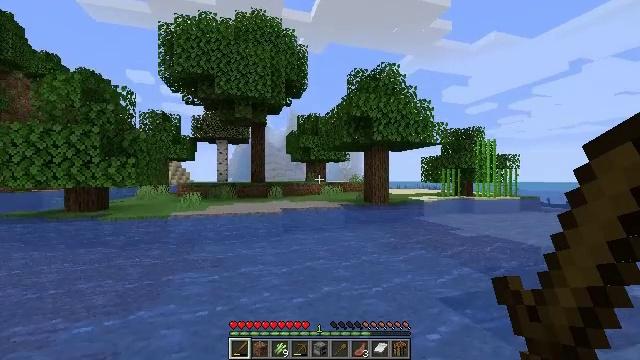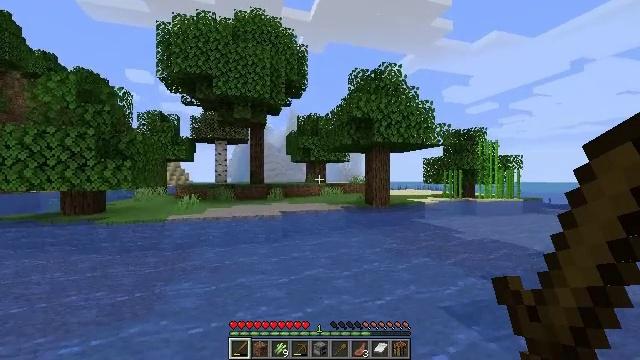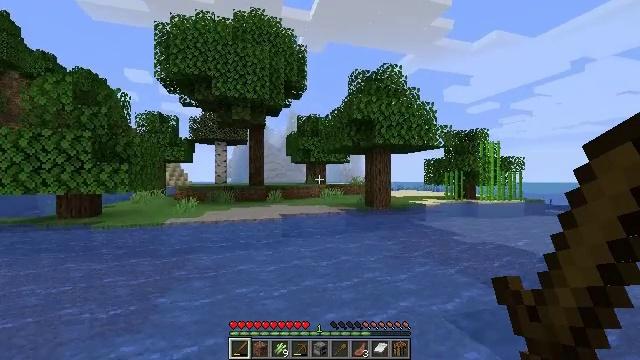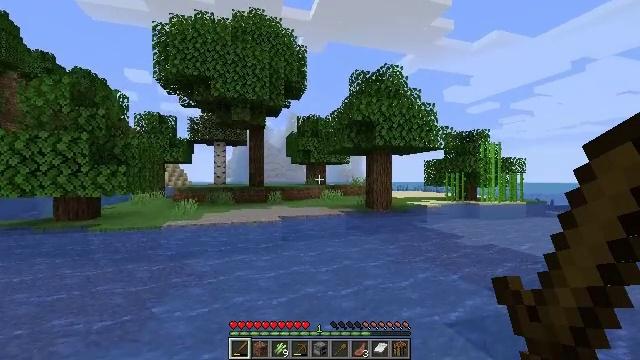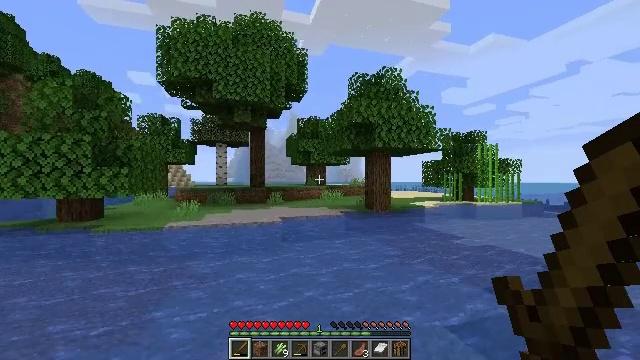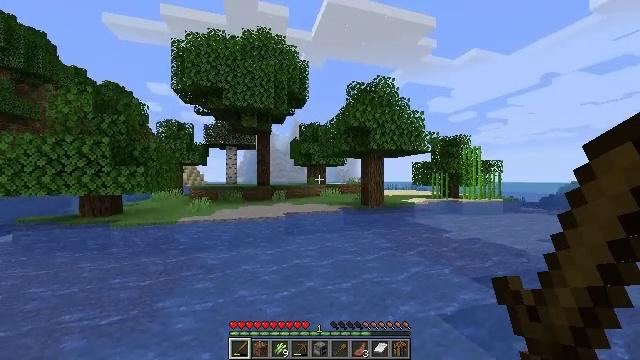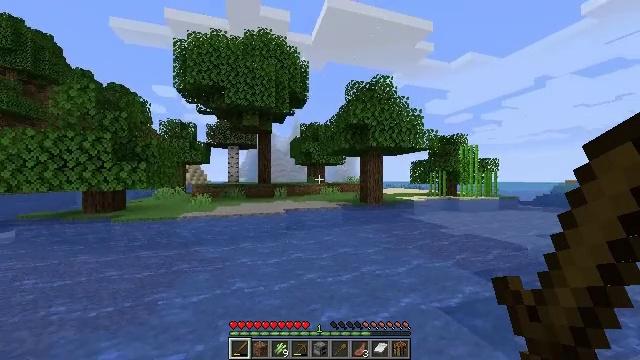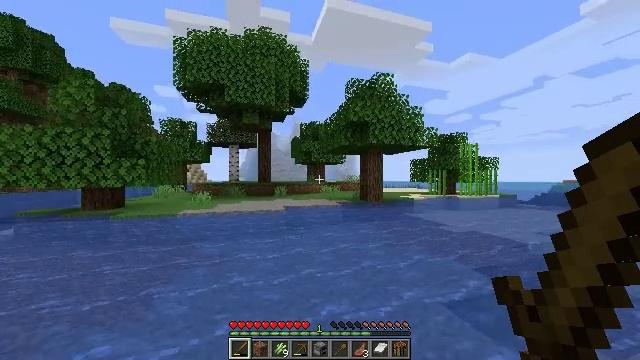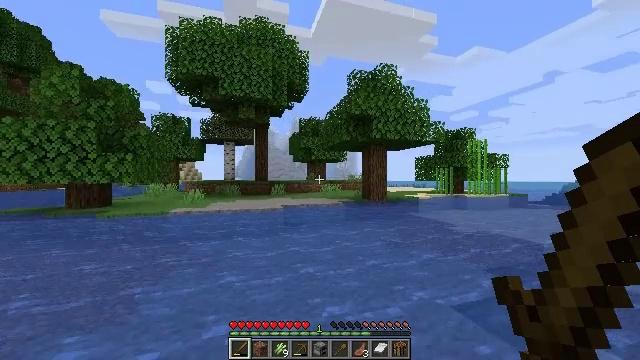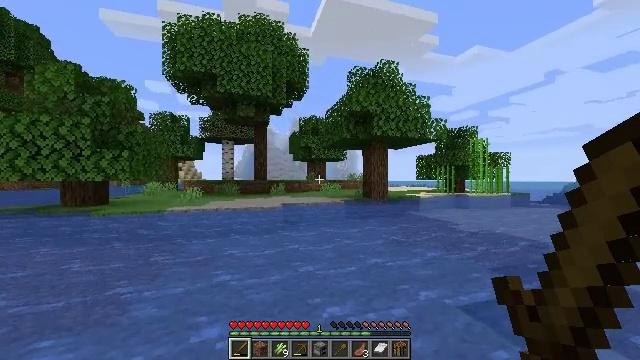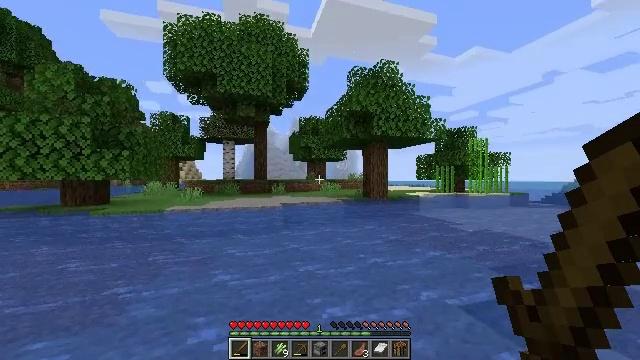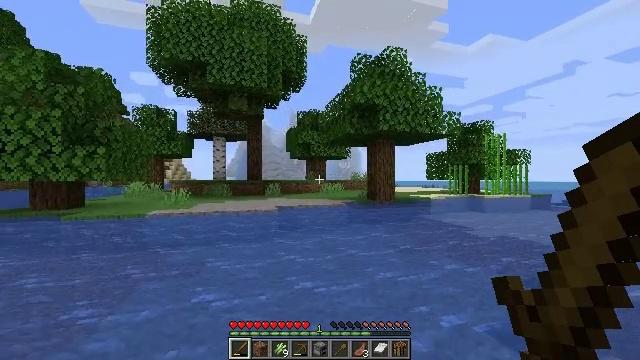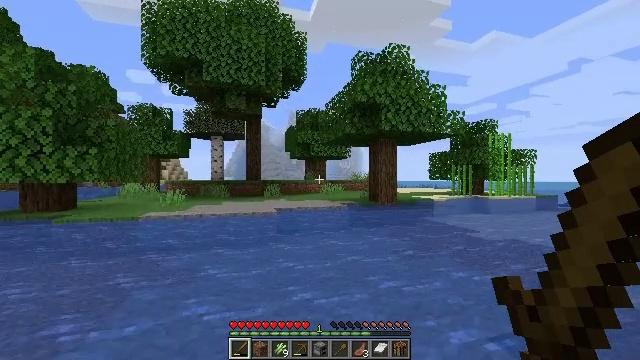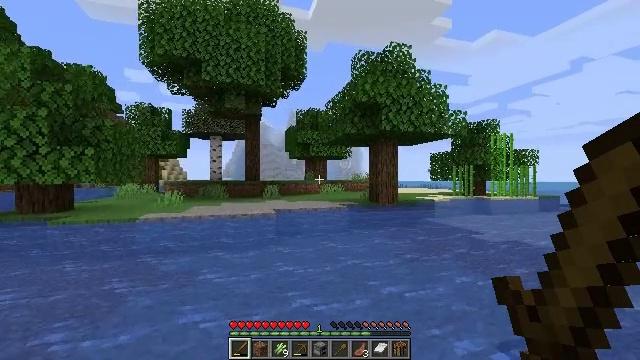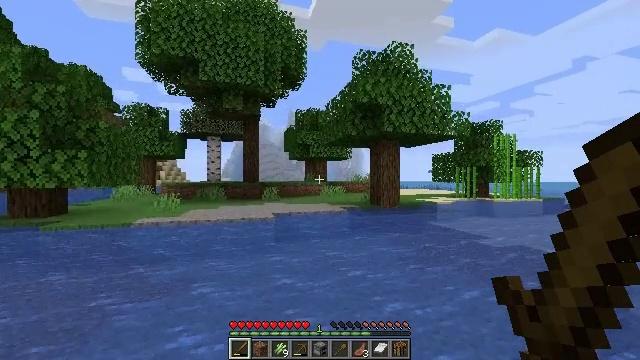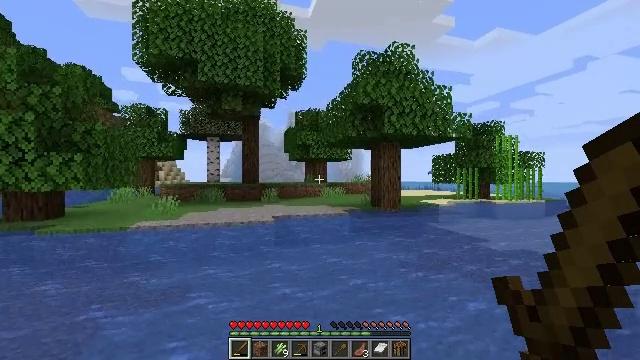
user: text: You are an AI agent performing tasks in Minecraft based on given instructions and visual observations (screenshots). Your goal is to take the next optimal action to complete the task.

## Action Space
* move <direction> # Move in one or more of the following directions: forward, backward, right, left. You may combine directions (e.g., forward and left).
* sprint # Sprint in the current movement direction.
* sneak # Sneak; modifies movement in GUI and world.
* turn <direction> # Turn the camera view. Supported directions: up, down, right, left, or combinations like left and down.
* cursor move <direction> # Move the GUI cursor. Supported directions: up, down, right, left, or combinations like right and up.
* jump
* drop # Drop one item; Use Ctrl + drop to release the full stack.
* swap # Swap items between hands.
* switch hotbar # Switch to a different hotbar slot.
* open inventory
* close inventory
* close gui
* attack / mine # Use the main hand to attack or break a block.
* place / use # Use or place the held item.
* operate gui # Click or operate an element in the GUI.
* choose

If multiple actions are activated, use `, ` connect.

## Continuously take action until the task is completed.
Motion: motion action
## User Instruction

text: Collect sugar cane near water sources.
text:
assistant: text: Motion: move forward, sprint, jump
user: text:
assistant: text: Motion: move forward, sprint, jump
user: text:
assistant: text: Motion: move forward, sprint, jump
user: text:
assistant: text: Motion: move forward, sprint, jump
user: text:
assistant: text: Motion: move forward, sprint, jump
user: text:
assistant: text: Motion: move forward, sprint, jump
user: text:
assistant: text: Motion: move forward, sprint, jump
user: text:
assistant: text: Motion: move forward, sprint, jump
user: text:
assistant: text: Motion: move forward, sprint, jump
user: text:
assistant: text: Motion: move forward, sprint, jump
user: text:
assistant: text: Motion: move forward, sprint, jump
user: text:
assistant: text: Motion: move forward, sprint, jump
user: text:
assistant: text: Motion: move forward, sprint, jump
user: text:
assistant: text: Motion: move forward, sprint, jump
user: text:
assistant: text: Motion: move forward, sprint, jump
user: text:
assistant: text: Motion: move forward, sprint, jump
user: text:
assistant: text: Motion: move forward, sprint, jump
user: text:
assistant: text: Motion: move forward, sprint, jump
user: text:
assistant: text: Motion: move forward, sprint, jump
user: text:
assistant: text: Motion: move forward, sprint, jump
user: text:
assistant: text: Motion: move forward, sprint, jump
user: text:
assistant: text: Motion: move forward, sprint, jump
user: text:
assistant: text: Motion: move forward, sprint, jump
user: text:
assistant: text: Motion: move forward, sprint, jump
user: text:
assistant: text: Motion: move forward, sprint, jump
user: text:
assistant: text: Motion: move forward, sprint, jump
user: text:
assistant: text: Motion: move forward, sprint, jump
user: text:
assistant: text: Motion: move forward, sprint, jump
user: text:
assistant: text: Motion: move forward, sprint, jump
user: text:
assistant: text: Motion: move forward, sprint, turn right, jump